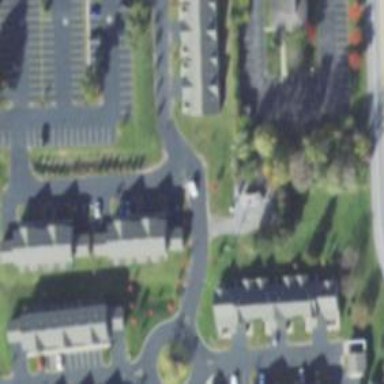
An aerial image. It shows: Asphalt road in residential area.